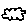
Label: cloud